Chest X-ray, PA view. Patient: 61 years old, sex F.
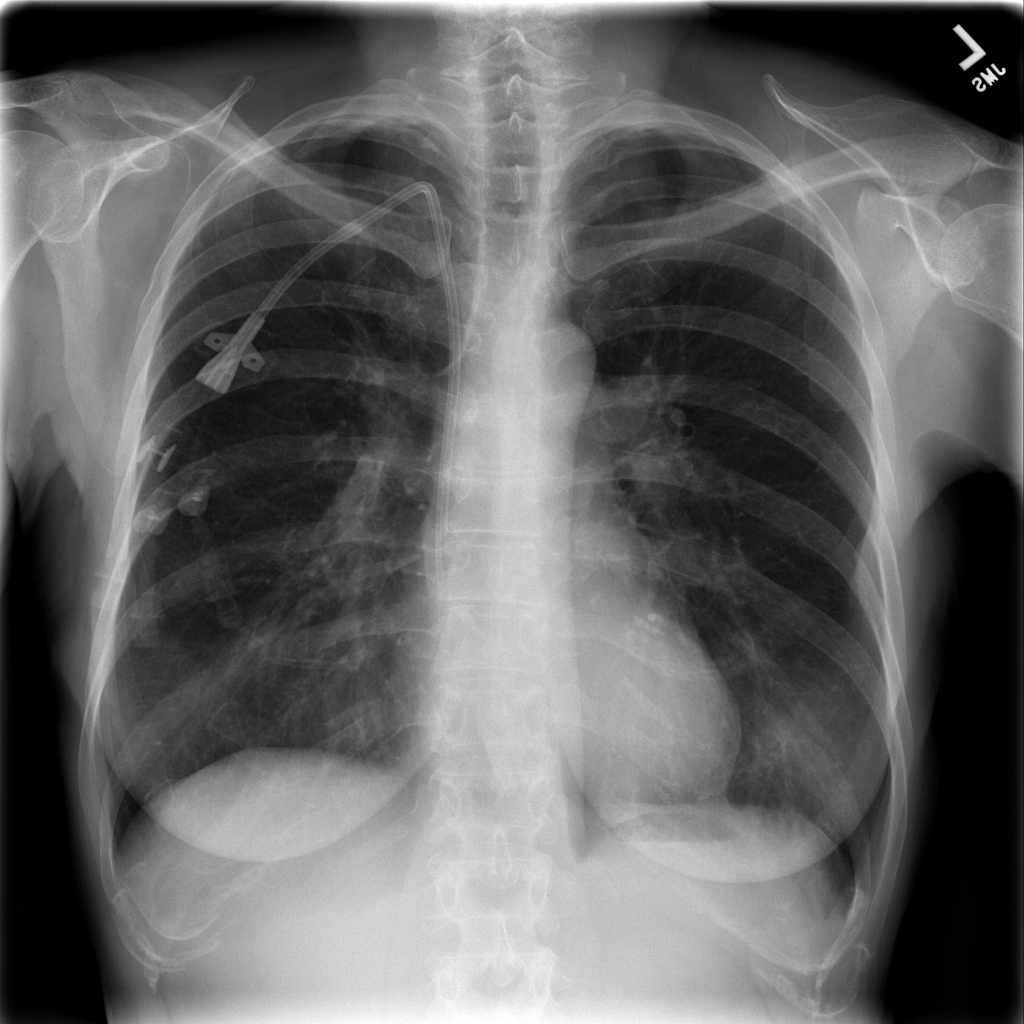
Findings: No Finding